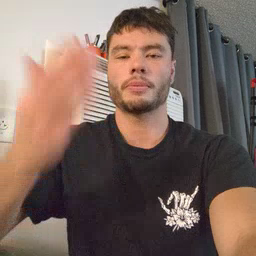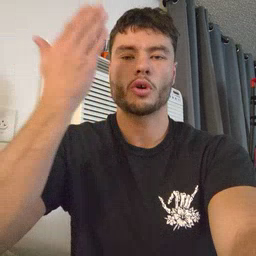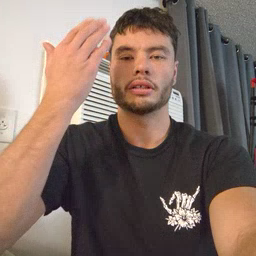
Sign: morning